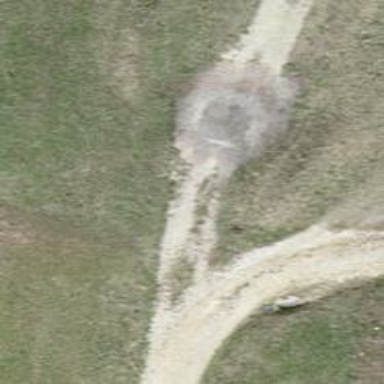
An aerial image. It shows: Grass track with grade 5 tracktype.